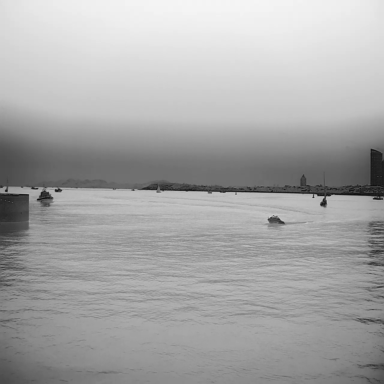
There are six sailboats in the infrared image.